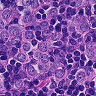
Metastatic tissue present: yes